高二 · 度量几何学
《九章算术》是我国古代数学成就的杰出代表作, 其中《方田》章给出计算弧田面积所用的经验方式为: 弧田面积 $=\frac{1}{2}$ (弦 $\times$ 矢+矢 ${ }^{2}$ ), 弧田（如图）由圆弧和其所对弦所围成, 公式中“弦”指圆弧所对弦长, “矢”等于半径长与圆心到弦的距离之差, 现有圆心角为 $\frac{2 \pi}{3}$, 半径等于 4 米的弧田, 按照上述经验公式计算所得弧田面积约是（）（ $\sqrt{3} \approx 1.73 ）$

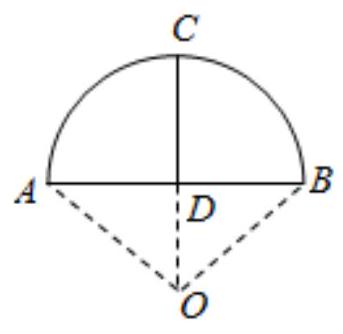
A. 15 平方米
B. 12 平方米
C. 9 平方米
D. 6 平方米
答案: C
解析: 如图,根据题意可得: $\angle A O B=\frac{2 \pi}{3}, O A=4$, 在 Rt $\triangle A O D$ 中, 可得: $\angle A O D=\frac{\pi}{3}, \angle D A O=\frac{\pi}{6}$, $O D=\frac{1}{2} A O=\frac{1}{2} \times 4=2$, 可得: 矢 $=4-2=2$, 由 $A D=A O \cdot \sin \frac{\pi}{3}=4 \times \frac{\sqrt{3}}{2}=2 \sqrt{3}$, 可得:弦 $=2 A D=2 \times 2 \sqrt{3}=4 \sqrt{3}$, 所以:弧田面积 $=\frac{1}{2}$ (弦 $\times$ 矢 $\div$ 矢 $\left.^{2}\right)=\frac{1}{2}\left(4 \sqrt{3} \times 2+2^{2}\right)=4 \sqrt{3}+2 \approx 9$ 平方米.所以 $\mathrm{C}$ 选项是正确的.